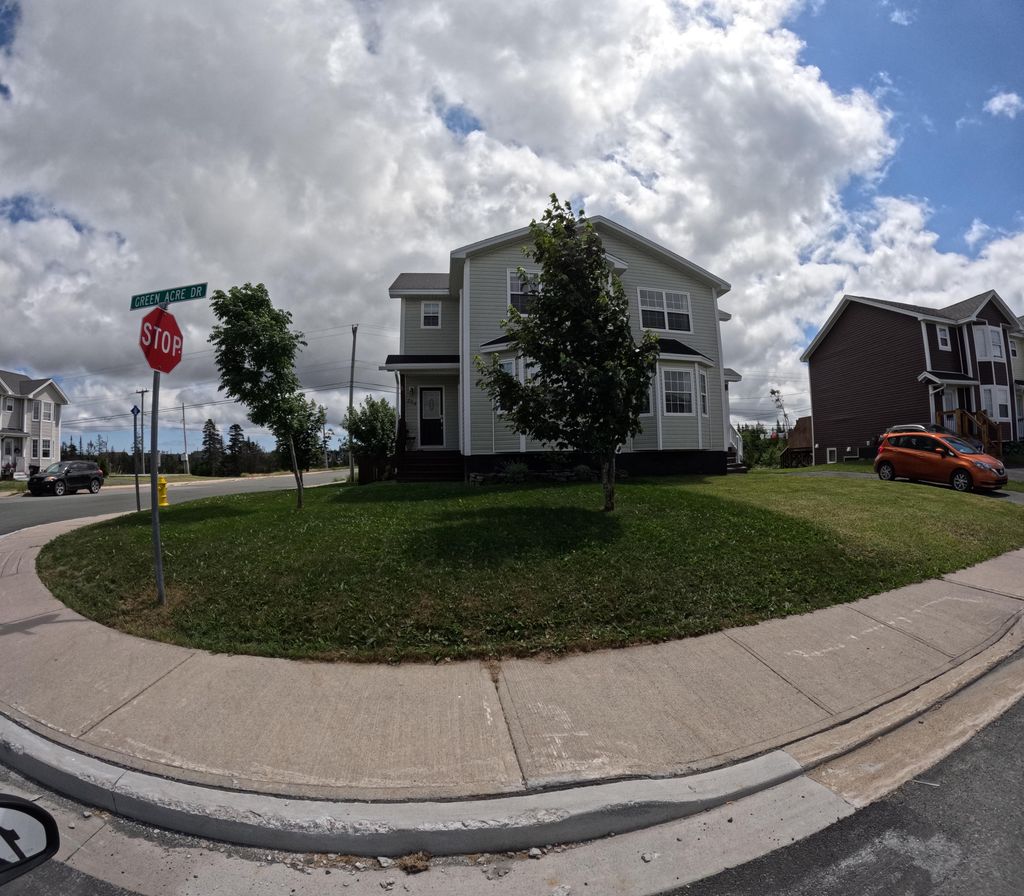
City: st_johns